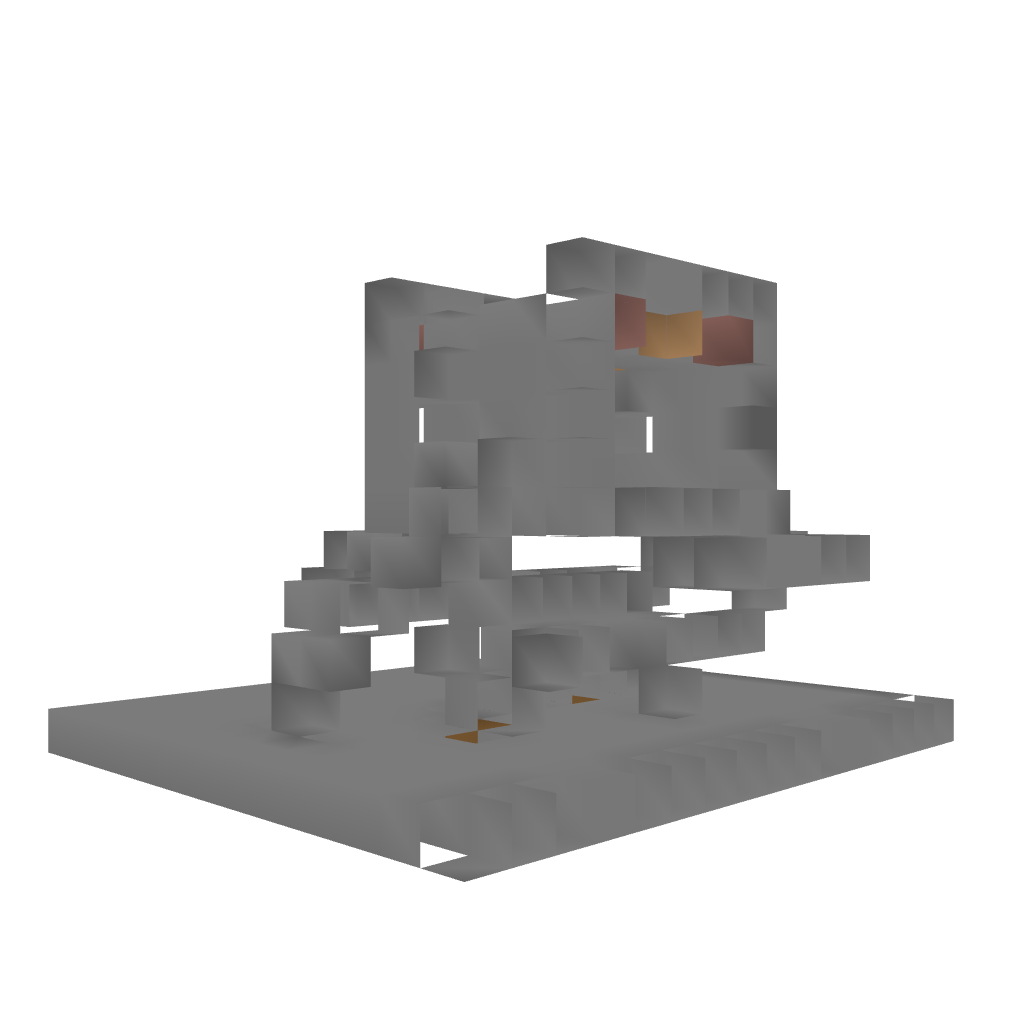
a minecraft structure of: System redstone door (5 by 3 pistons) bad low quality